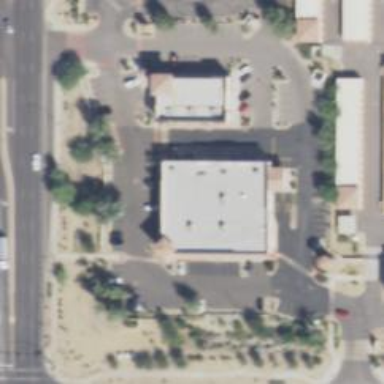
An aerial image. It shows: Pharmacy providing healthcare services.